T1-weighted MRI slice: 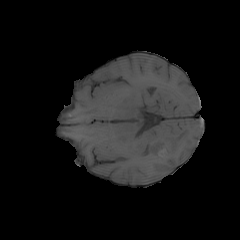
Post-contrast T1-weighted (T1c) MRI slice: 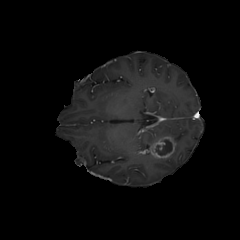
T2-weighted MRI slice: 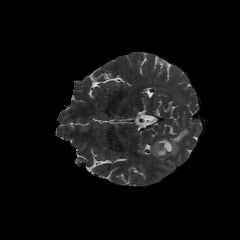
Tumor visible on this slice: yes